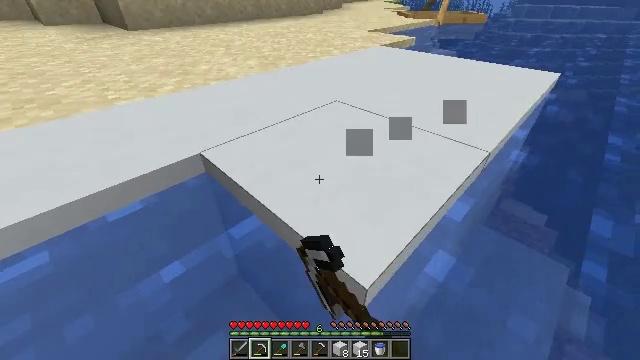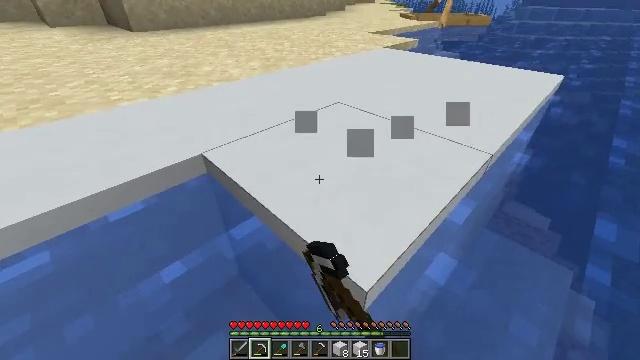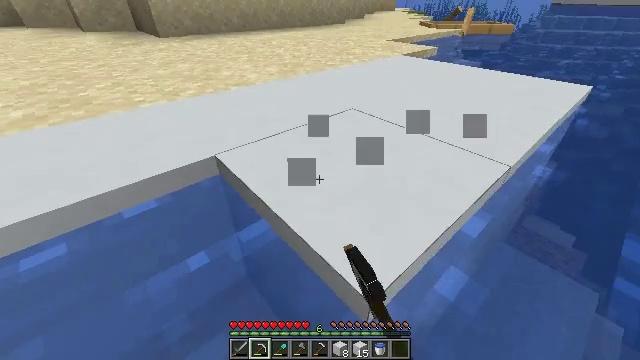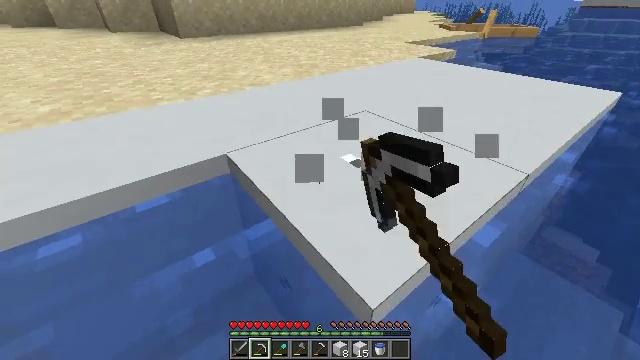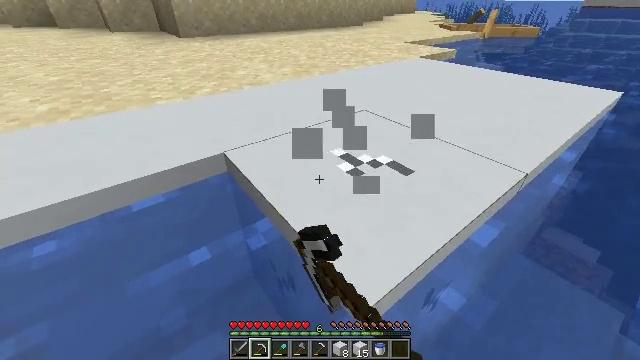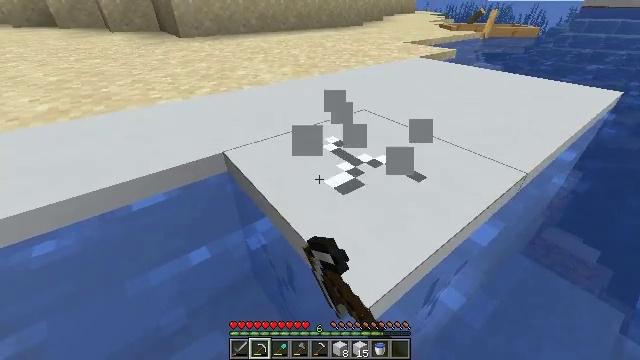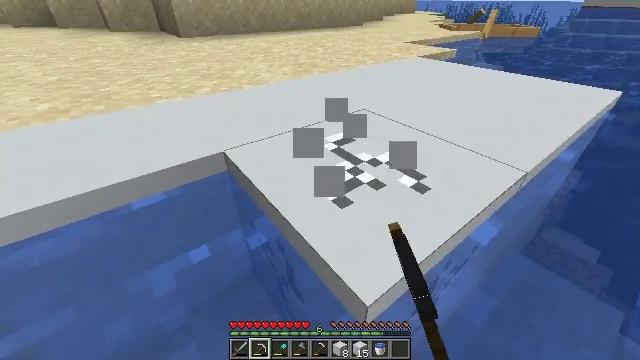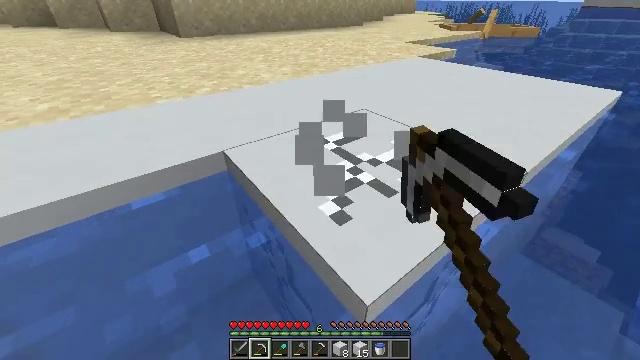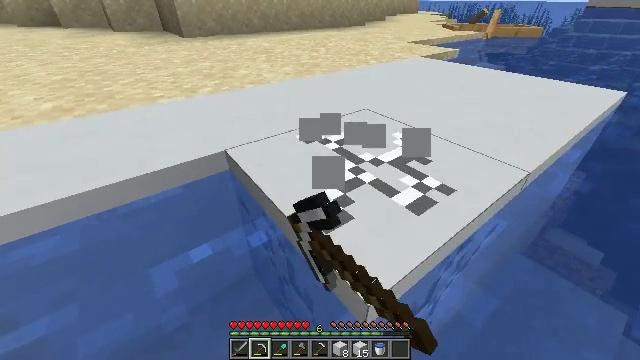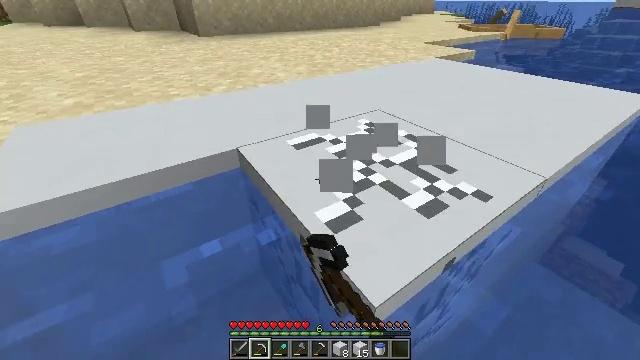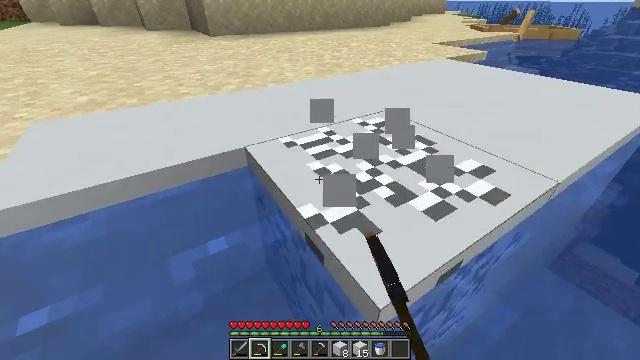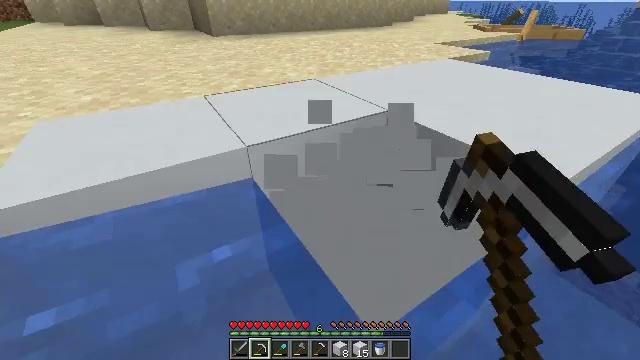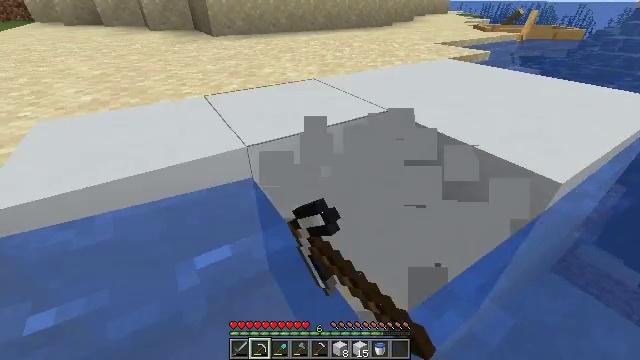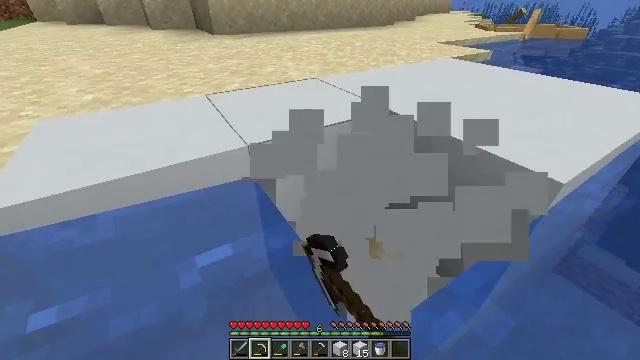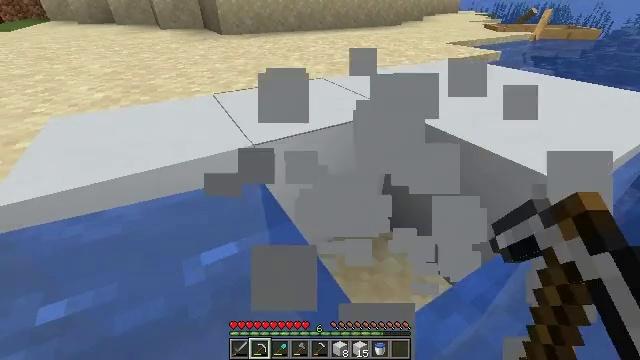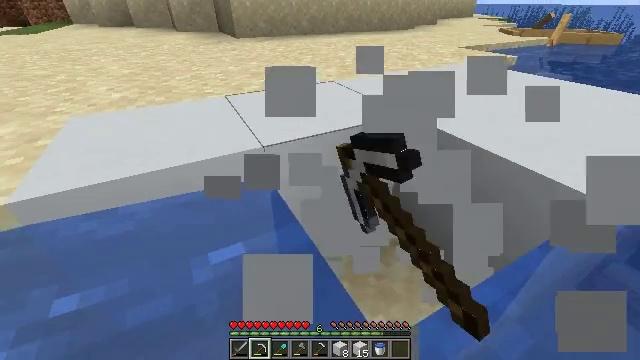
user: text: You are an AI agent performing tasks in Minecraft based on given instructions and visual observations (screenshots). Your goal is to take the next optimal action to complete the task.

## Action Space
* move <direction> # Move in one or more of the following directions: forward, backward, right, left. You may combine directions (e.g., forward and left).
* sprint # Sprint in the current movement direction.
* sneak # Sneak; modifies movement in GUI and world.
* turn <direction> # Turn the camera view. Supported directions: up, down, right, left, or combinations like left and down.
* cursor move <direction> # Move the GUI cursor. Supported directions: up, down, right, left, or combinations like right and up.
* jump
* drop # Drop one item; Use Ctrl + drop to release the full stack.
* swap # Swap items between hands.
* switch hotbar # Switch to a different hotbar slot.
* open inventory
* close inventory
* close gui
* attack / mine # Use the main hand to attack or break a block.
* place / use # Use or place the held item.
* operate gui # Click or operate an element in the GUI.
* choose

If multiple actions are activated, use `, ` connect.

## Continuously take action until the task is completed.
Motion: motion action
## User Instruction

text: Collect white concrete from a structure.
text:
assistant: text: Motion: attack / mine
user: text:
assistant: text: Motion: turn left and up, attack / mine
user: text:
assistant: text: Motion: turn left, attack / mine
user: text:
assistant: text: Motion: attack / mine
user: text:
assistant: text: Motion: attack / mine
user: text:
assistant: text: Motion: attack / mine
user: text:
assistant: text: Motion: attack / mine
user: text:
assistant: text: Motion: attack / mine
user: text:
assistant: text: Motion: turn left, attack / mine
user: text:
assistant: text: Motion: turn left, attack / mine
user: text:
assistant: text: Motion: attack / mine
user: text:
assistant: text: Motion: attack / mine
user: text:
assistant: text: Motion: attack / mine
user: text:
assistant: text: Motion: turn left, attack / mine
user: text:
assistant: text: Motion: turn left, attack / mine
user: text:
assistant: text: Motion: turn left, attack / mine
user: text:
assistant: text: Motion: attack / mine
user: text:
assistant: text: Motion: attack / mine
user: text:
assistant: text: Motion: attack / mine
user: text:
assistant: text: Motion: attack / mine
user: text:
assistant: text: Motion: attack / mine
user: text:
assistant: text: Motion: attack / mine
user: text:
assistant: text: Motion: attack / mine
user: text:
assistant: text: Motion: attack / mine
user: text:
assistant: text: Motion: attack / mine
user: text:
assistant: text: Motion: attack / mine
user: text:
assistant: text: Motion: turn left, attack / mine
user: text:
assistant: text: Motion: turn left, attack / mine
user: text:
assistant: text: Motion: turn left, attack / mine
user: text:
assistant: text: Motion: turn left, attack / mine